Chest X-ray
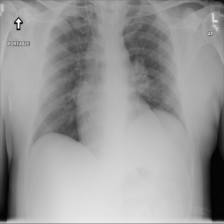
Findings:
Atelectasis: negative
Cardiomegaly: negative
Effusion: negative
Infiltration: negative
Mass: negative
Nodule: negative
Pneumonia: negative
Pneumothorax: negative
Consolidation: negative
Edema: negative
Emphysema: negative
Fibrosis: negative
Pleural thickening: negative
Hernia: negative